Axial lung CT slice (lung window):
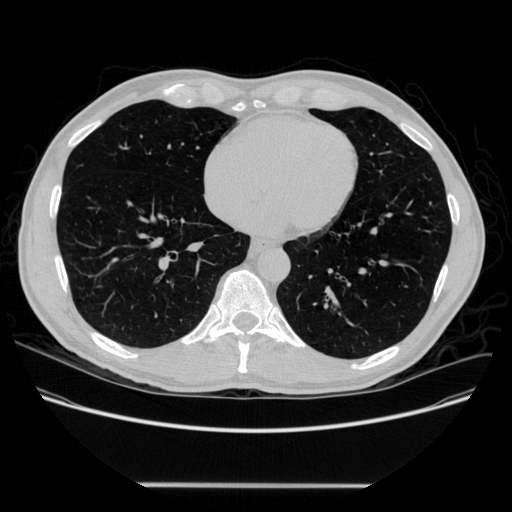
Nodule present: no